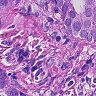
Metastatic tissue present: yes